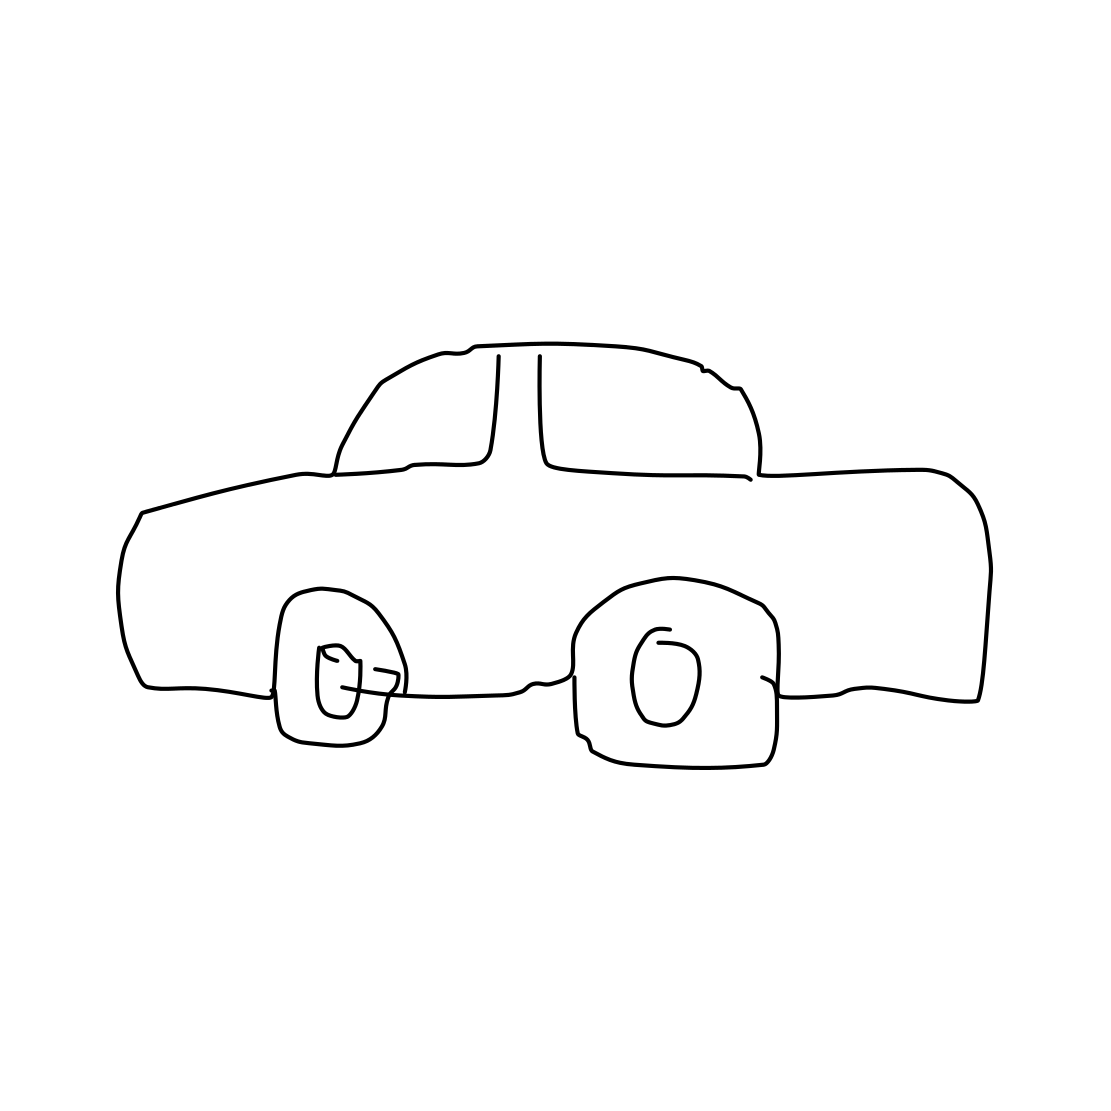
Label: car (sedan)